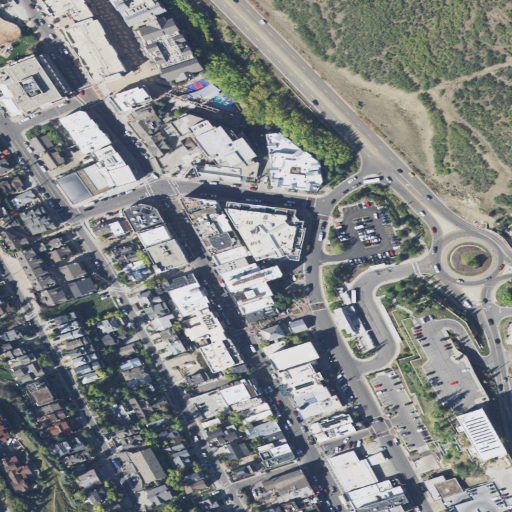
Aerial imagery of valley in Utah named Ontario Canyon containing medium intensity development, high intensity development, low intensity development, deciduous forest, evergreen forest, open development, and shrub